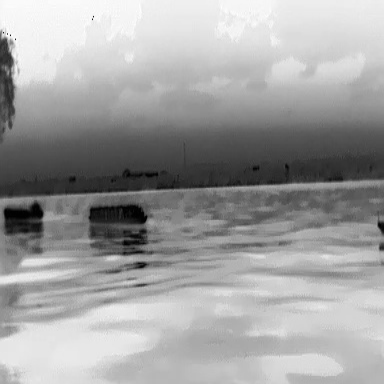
There is a liner in the infrared image.